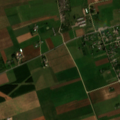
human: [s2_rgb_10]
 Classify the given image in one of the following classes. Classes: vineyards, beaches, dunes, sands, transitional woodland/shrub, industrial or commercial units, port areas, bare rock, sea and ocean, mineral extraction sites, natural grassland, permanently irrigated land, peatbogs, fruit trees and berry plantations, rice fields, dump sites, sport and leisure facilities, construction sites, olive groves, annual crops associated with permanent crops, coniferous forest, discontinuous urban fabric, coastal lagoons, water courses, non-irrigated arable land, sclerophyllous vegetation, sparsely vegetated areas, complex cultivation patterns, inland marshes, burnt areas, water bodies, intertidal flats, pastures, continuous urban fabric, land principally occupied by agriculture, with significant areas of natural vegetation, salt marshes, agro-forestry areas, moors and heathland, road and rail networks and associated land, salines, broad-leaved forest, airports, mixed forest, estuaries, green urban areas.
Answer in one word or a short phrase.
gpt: discontinuous urban fabric, non-irrigated arable land, pastures, complex cultivation patterns